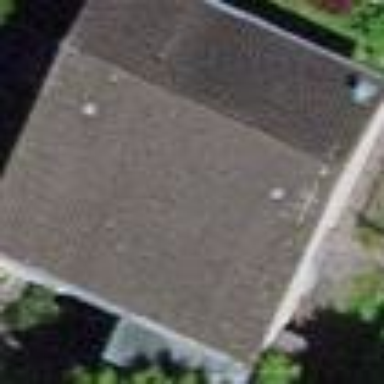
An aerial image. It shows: Detached building with saltbox-shaped roof.